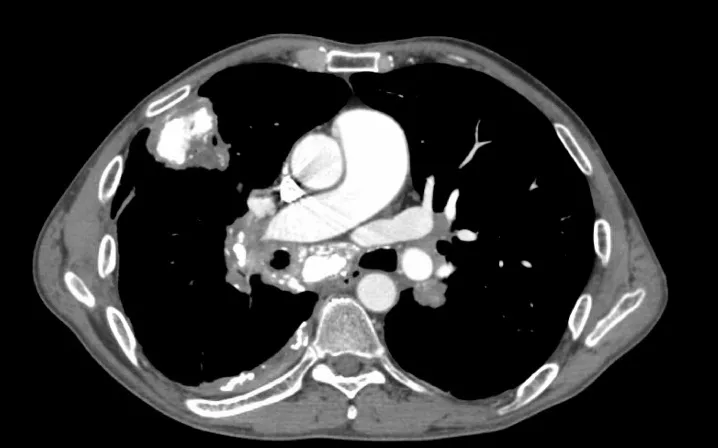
Axial view of computed tomography pulmonary angiography showing severe stenosis of the distal right pulmonary artery. Also in view is calcified mediastinal fibrosis, a calcified pulmonary mass, and a calcified pleural plaque.
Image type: radiology (ct)